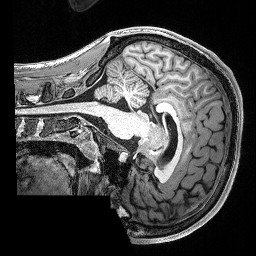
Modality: T1w
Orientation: sagittal
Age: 20
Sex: male
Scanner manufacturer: siemens
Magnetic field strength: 3 T
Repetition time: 2.53 s
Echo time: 0.0033 s